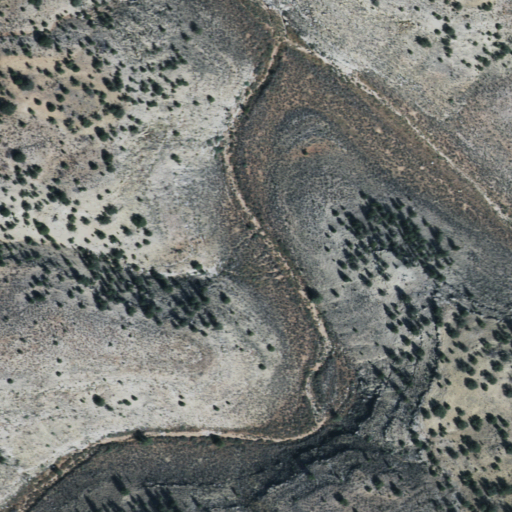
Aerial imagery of valley in Arizona named Little Robinson Canyon containing only shrub